Current action and preconditions to check: trajectory_clear

Your task: For each precondition in the list above, predict whether it will hold at this action.

Consider the current scene as observed from the mobile robot's camera, and analyze the predicted future states of all dynamic agents (e.g., people, animals, vehicles, or any moving entities) within the NEXT SECOND.

IMPORTANT: Only answer "very likely" if you are absolutely certain—based on strong, clear evidence—that a dynamic agent will violate the precondition in the predicted future state. Do NOT answer "very likely" for unlikely, ambiguous, or low-probability risks.

Ask yourself for each precondition: Is there a high probability, with clear and convincing evidence, that the predicted future states of any dynamic agent will interfere with the predicted future state of the currently executing action within the NEXT SECOND, causing that precondition to fail?

Assess the risk level based on these predictions. Use "likely" or "very likely" if motions create a clear risk of interference.

Use "neutral" or "improbable" if agents are nearby but their predicted paths are clearly diverging or non-conflicting.

Failure Risk Categories: "very improbable", "improbable", "neutral", "likely", "very likely"

Answer Format: Output ONLY the probability_of_failure value from these categories: "very improbable", "improbable", "neutral", "likely", "very likely"

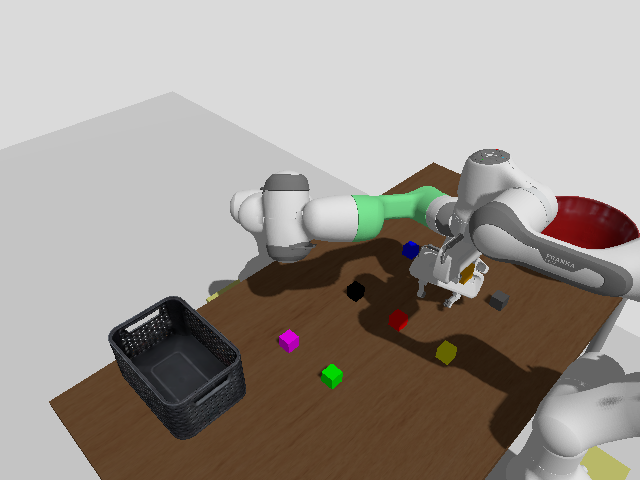

Answer: improbable